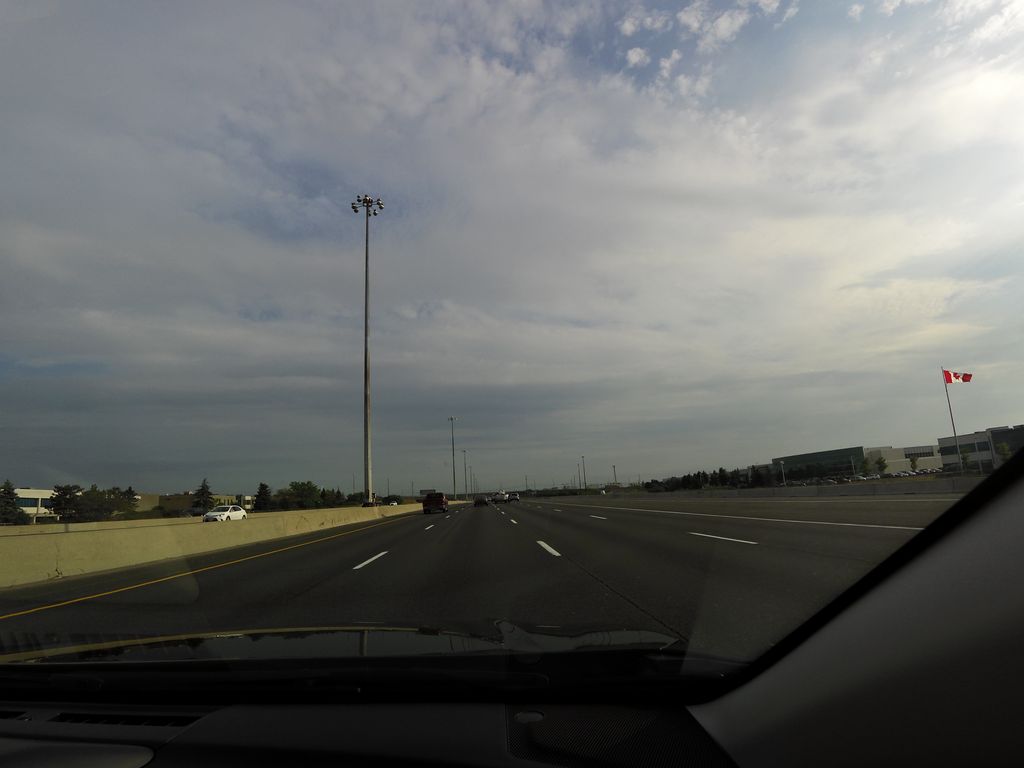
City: toronto